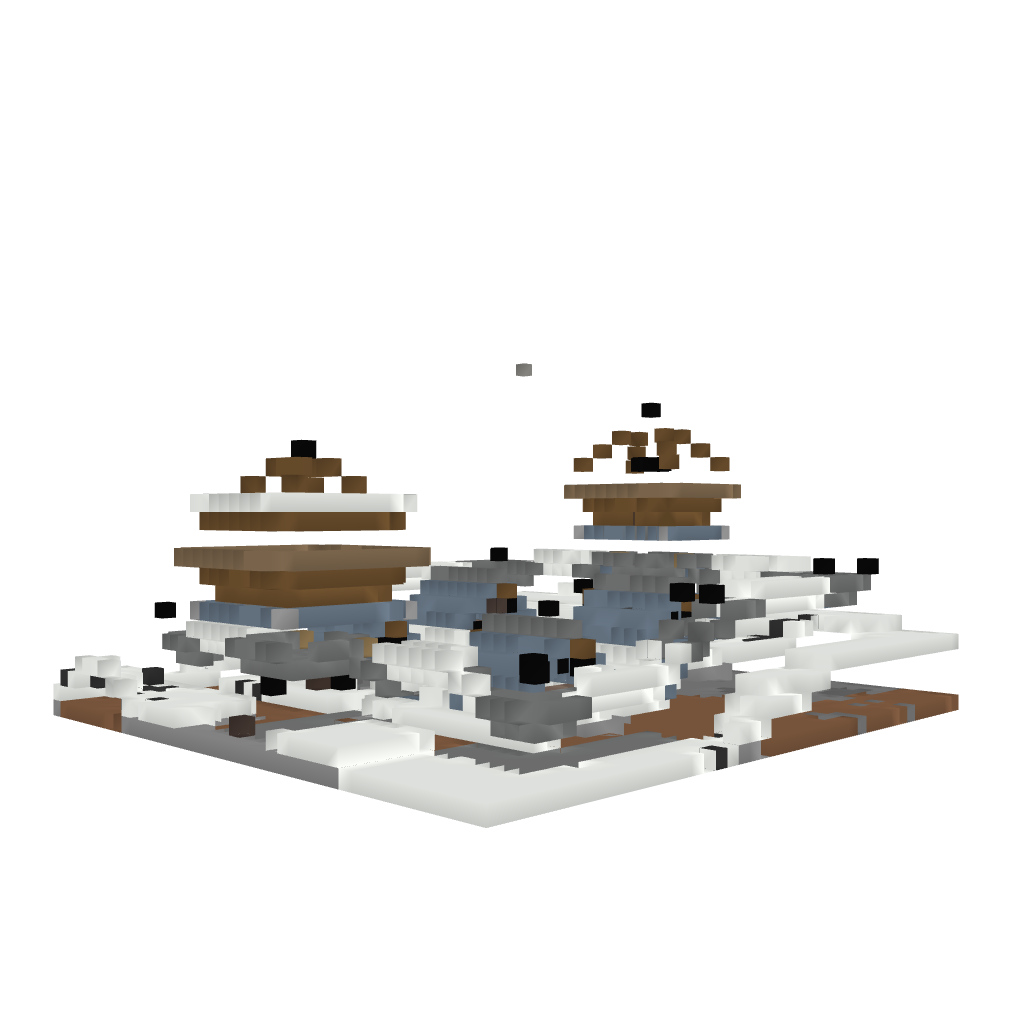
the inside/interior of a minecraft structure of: Celtia Outpost